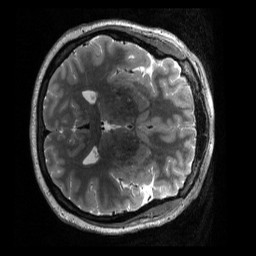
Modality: T2w
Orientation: axial
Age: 44
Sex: female
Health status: ill
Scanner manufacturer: siemens
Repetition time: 3.2 s